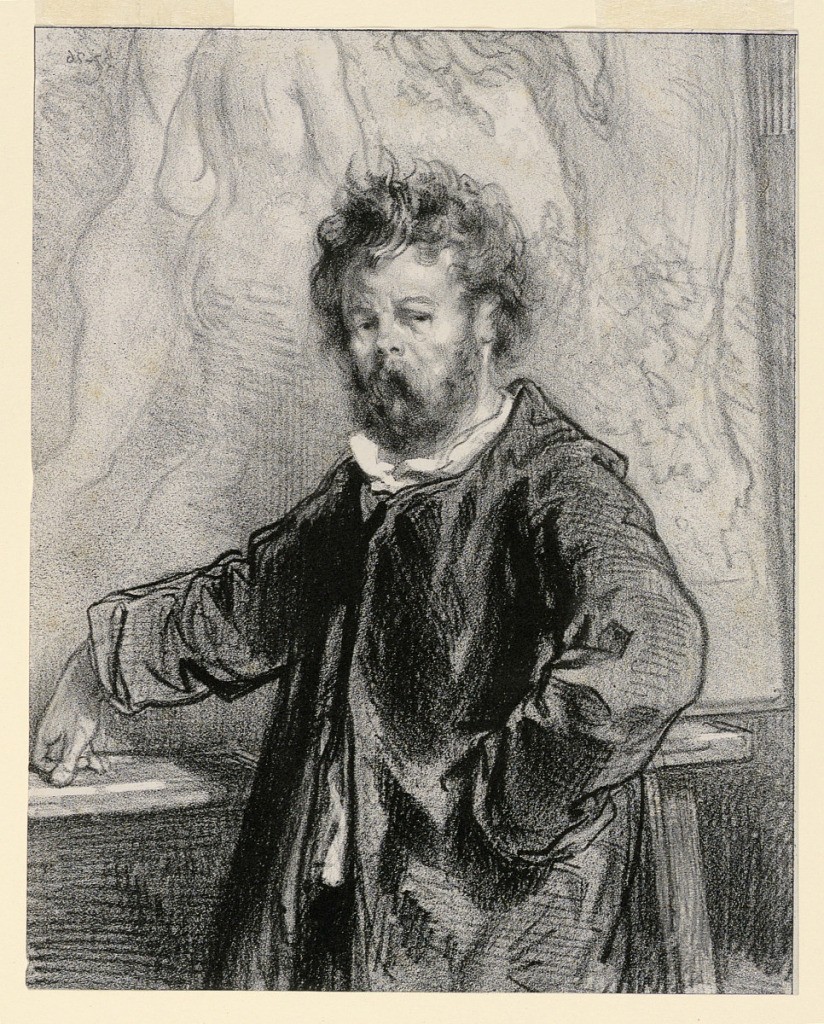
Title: Ma toile est chere, bourgeois (This canvas is expensive, citizen), plate XV from Par-ci, par-la
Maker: Paul Gavarni, French, 1804 - 1866
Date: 1857-1866
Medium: lithograph in black ink on white paper
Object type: Print
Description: Vertical rectangle. An old artist stands in foreground in three-quarter view to left and in front of a huge canvas, from which only a part is seen depicting two nudes.